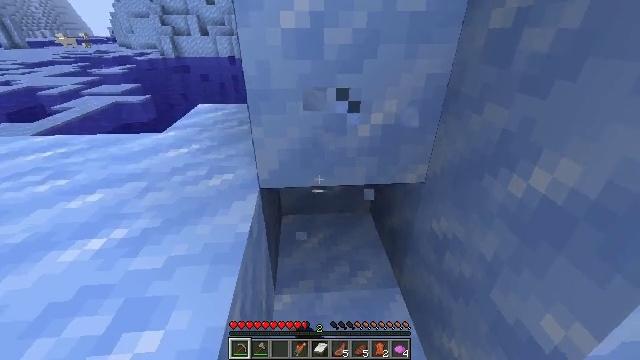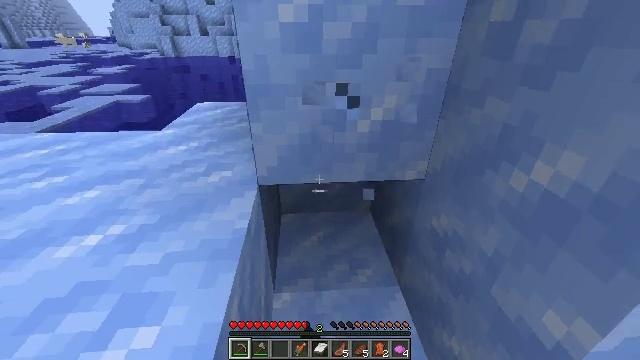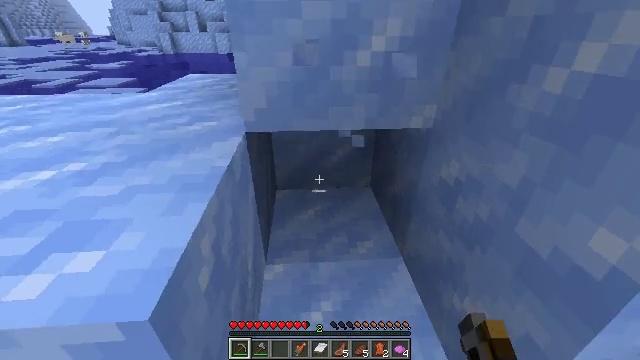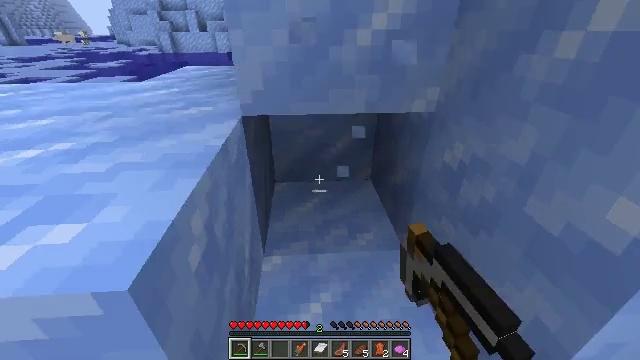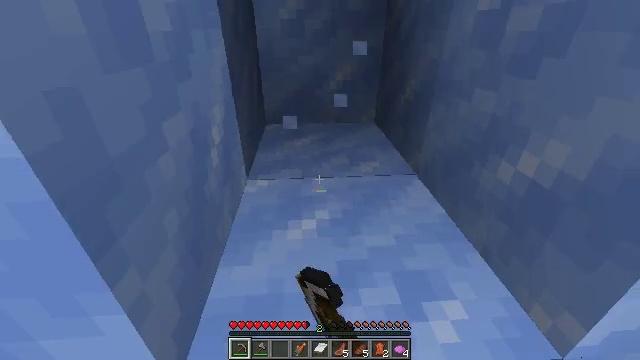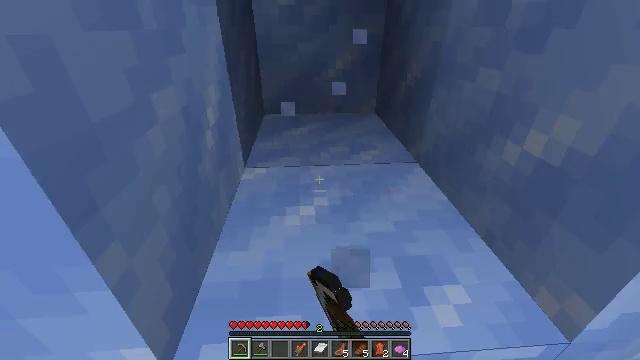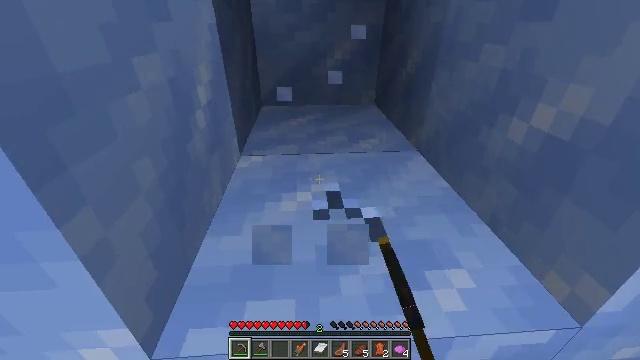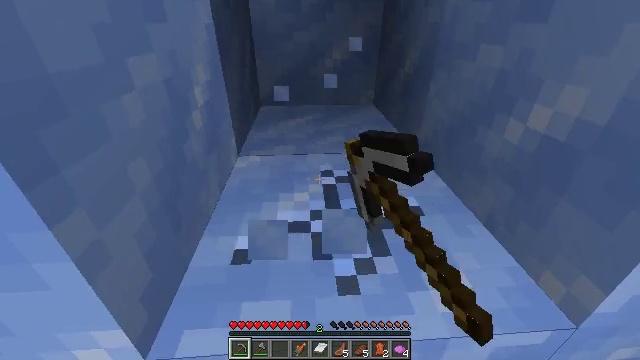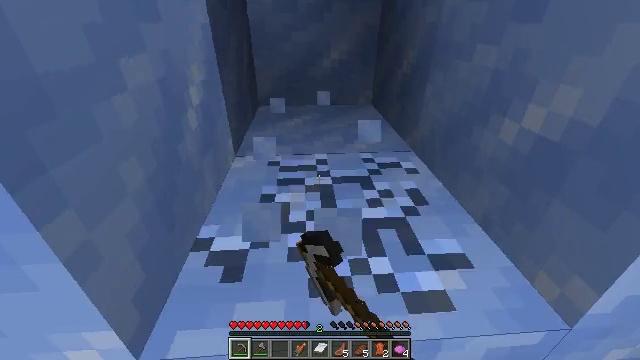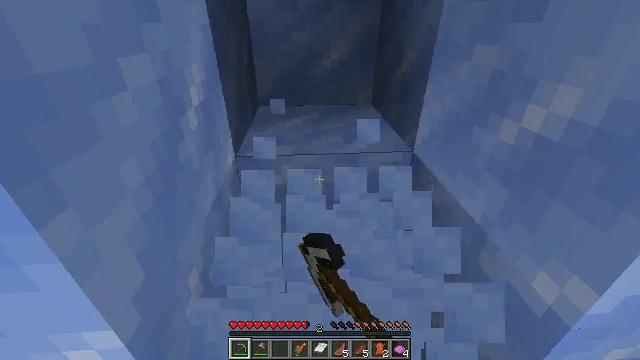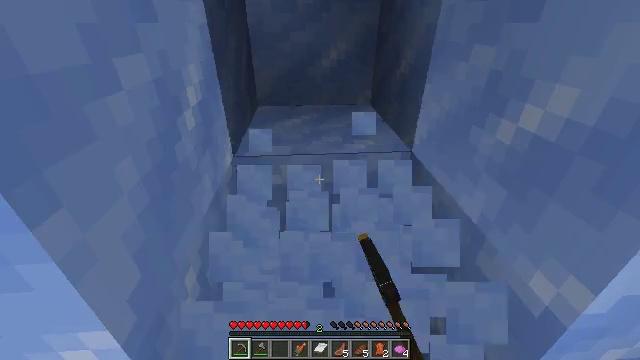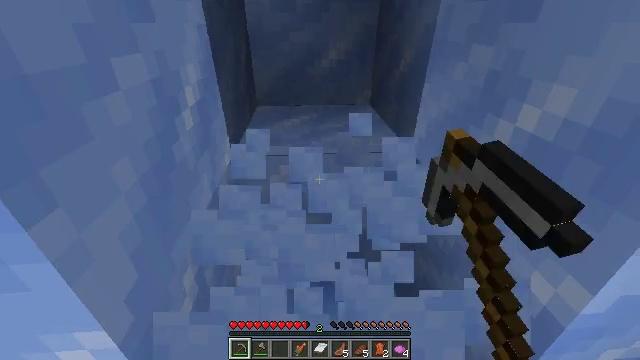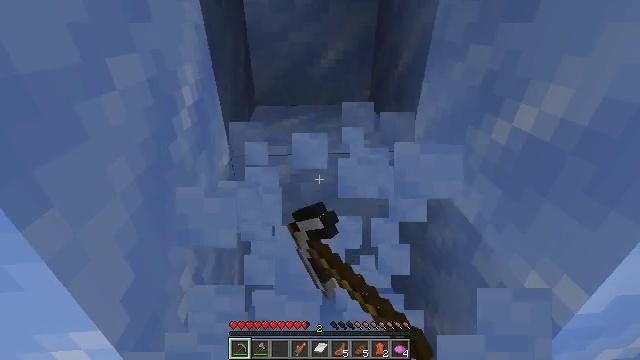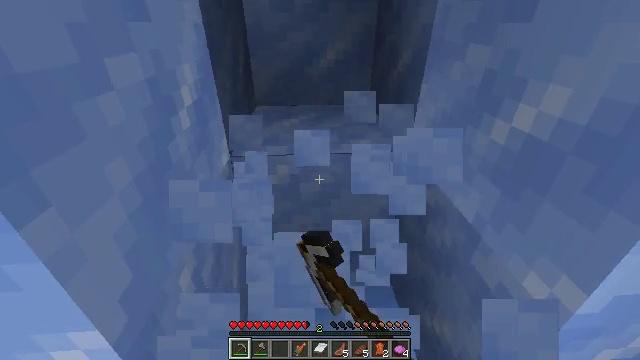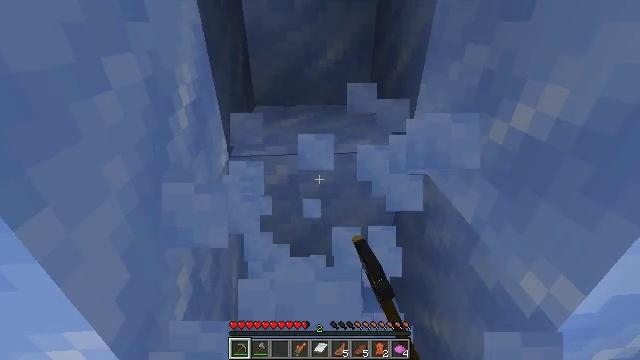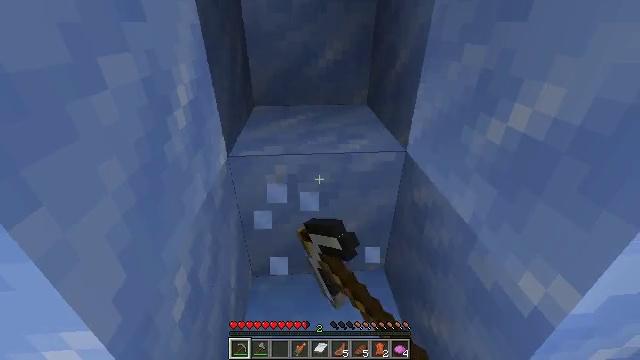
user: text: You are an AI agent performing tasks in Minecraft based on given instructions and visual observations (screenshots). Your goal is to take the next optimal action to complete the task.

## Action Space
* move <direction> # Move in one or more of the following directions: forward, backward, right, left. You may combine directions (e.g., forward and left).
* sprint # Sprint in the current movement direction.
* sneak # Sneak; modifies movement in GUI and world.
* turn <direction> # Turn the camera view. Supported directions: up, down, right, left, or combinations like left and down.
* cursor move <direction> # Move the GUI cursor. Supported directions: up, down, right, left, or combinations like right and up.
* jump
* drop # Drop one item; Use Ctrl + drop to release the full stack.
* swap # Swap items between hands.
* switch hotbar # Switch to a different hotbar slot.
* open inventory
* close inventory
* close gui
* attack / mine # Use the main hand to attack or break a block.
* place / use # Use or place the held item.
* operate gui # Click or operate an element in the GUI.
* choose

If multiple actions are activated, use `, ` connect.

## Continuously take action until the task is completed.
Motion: motion action
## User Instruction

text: Collect packed ice using a pickaxe.
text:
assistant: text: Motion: move forward, attack / mine
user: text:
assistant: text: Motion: move forward, attack / mine
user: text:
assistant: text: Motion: attack / mine
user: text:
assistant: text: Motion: attack / mine
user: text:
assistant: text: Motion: attack / mine
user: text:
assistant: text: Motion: attack / mine
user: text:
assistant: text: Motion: attack / mine
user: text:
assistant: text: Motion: attack / mine
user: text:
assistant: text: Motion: attack / mine
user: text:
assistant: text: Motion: attack / mine
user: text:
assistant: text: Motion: attack / mine
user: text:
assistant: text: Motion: attack / mine
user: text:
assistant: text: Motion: attack / mine
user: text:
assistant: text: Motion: attack / mine
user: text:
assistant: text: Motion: attack / mine
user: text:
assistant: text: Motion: move forward
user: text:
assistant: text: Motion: move forward, jump
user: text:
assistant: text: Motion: move forward, turn down, jump
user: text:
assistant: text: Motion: move forward, turn down, attack / mine, jump
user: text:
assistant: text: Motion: move forward, turn down, attack / mine
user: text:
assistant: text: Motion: move forward, turn right and down, attack / mine
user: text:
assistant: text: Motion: attack / mine
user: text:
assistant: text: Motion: attack / mine
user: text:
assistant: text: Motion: attack / mine
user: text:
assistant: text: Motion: attack / mine
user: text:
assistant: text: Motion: attack / mine
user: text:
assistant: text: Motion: attack / mine
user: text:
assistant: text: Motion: attack / mine
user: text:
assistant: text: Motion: attack / mine
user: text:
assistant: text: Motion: attack / mine